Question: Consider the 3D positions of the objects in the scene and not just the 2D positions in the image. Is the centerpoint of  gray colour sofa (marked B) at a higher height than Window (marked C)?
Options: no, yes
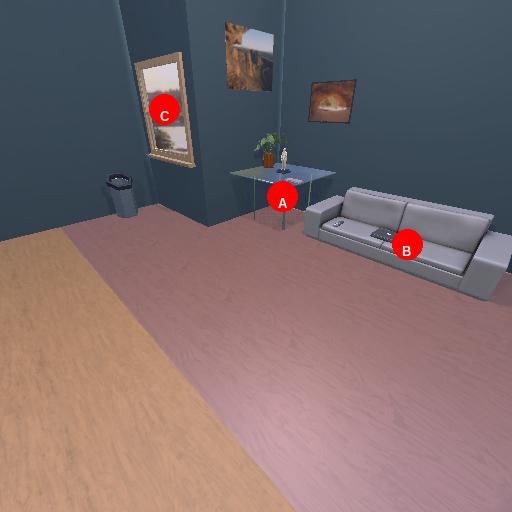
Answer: no